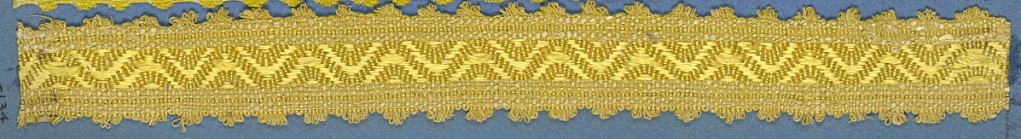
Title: Trimming
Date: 19th century
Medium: silk Technique: woven
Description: Yellow trimming fragment in a design of a zigzag between straight borders; picot edges.